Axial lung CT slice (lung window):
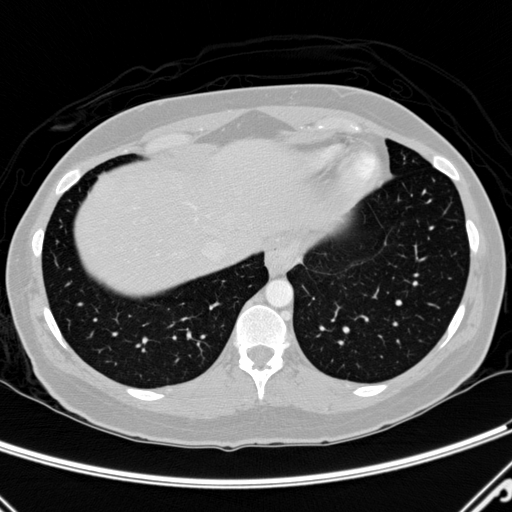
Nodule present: no